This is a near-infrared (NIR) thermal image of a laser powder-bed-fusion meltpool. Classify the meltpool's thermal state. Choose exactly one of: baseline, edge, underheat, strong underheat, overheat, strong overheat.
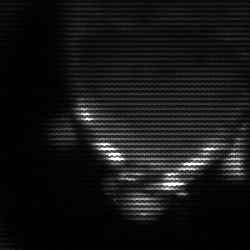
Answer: edge